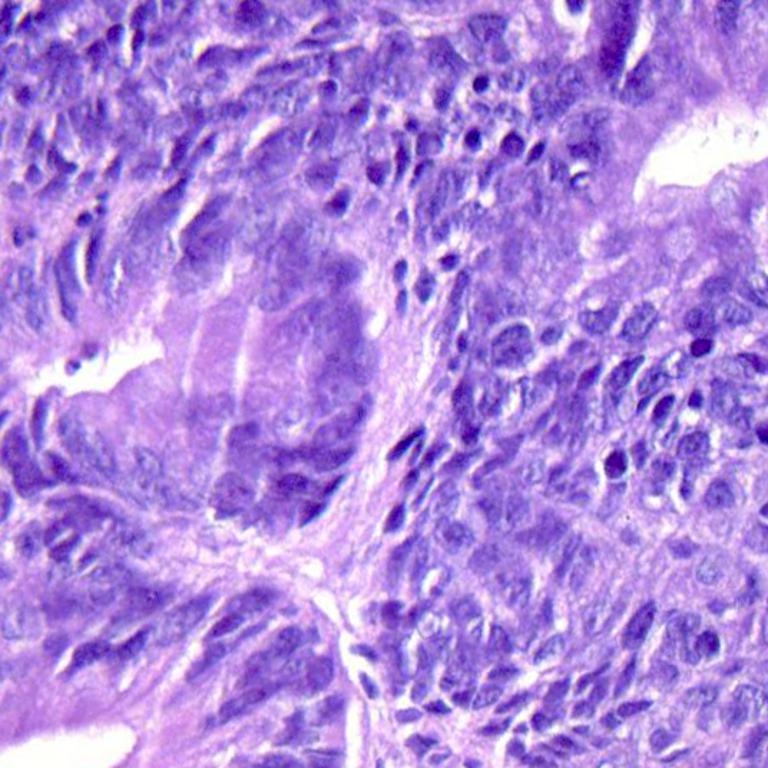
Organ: colon
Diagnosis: adenocarcinomas